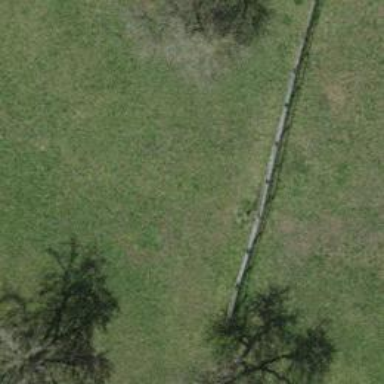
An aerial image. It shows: Fence.